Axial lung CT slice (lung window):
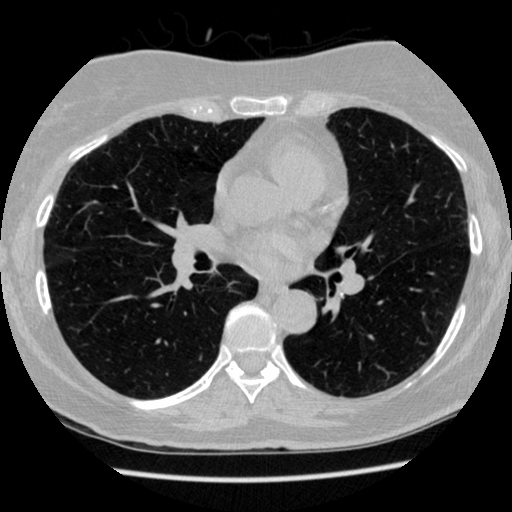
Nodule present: no